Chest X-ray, PA view. Patient: 27 years old, sex M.
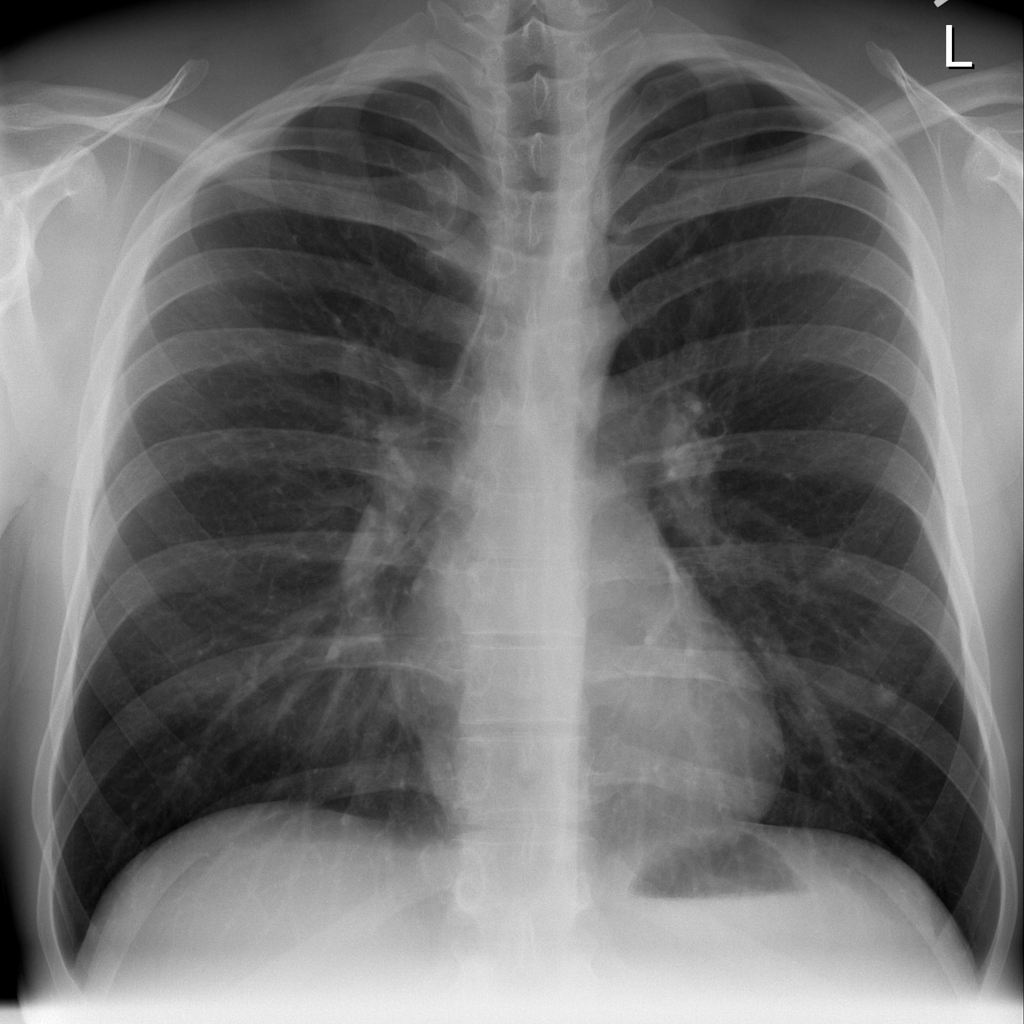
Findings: Nodule